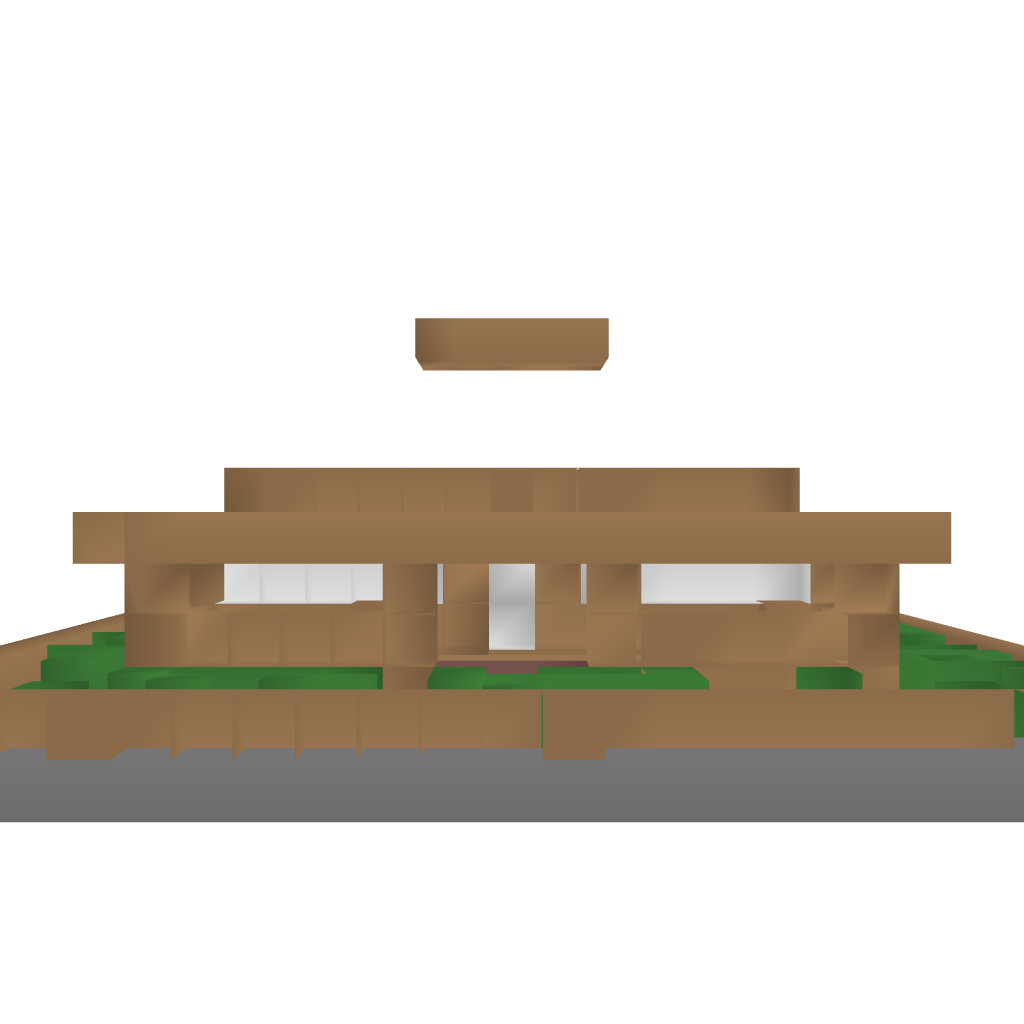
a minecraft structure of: Cottage bad low quality